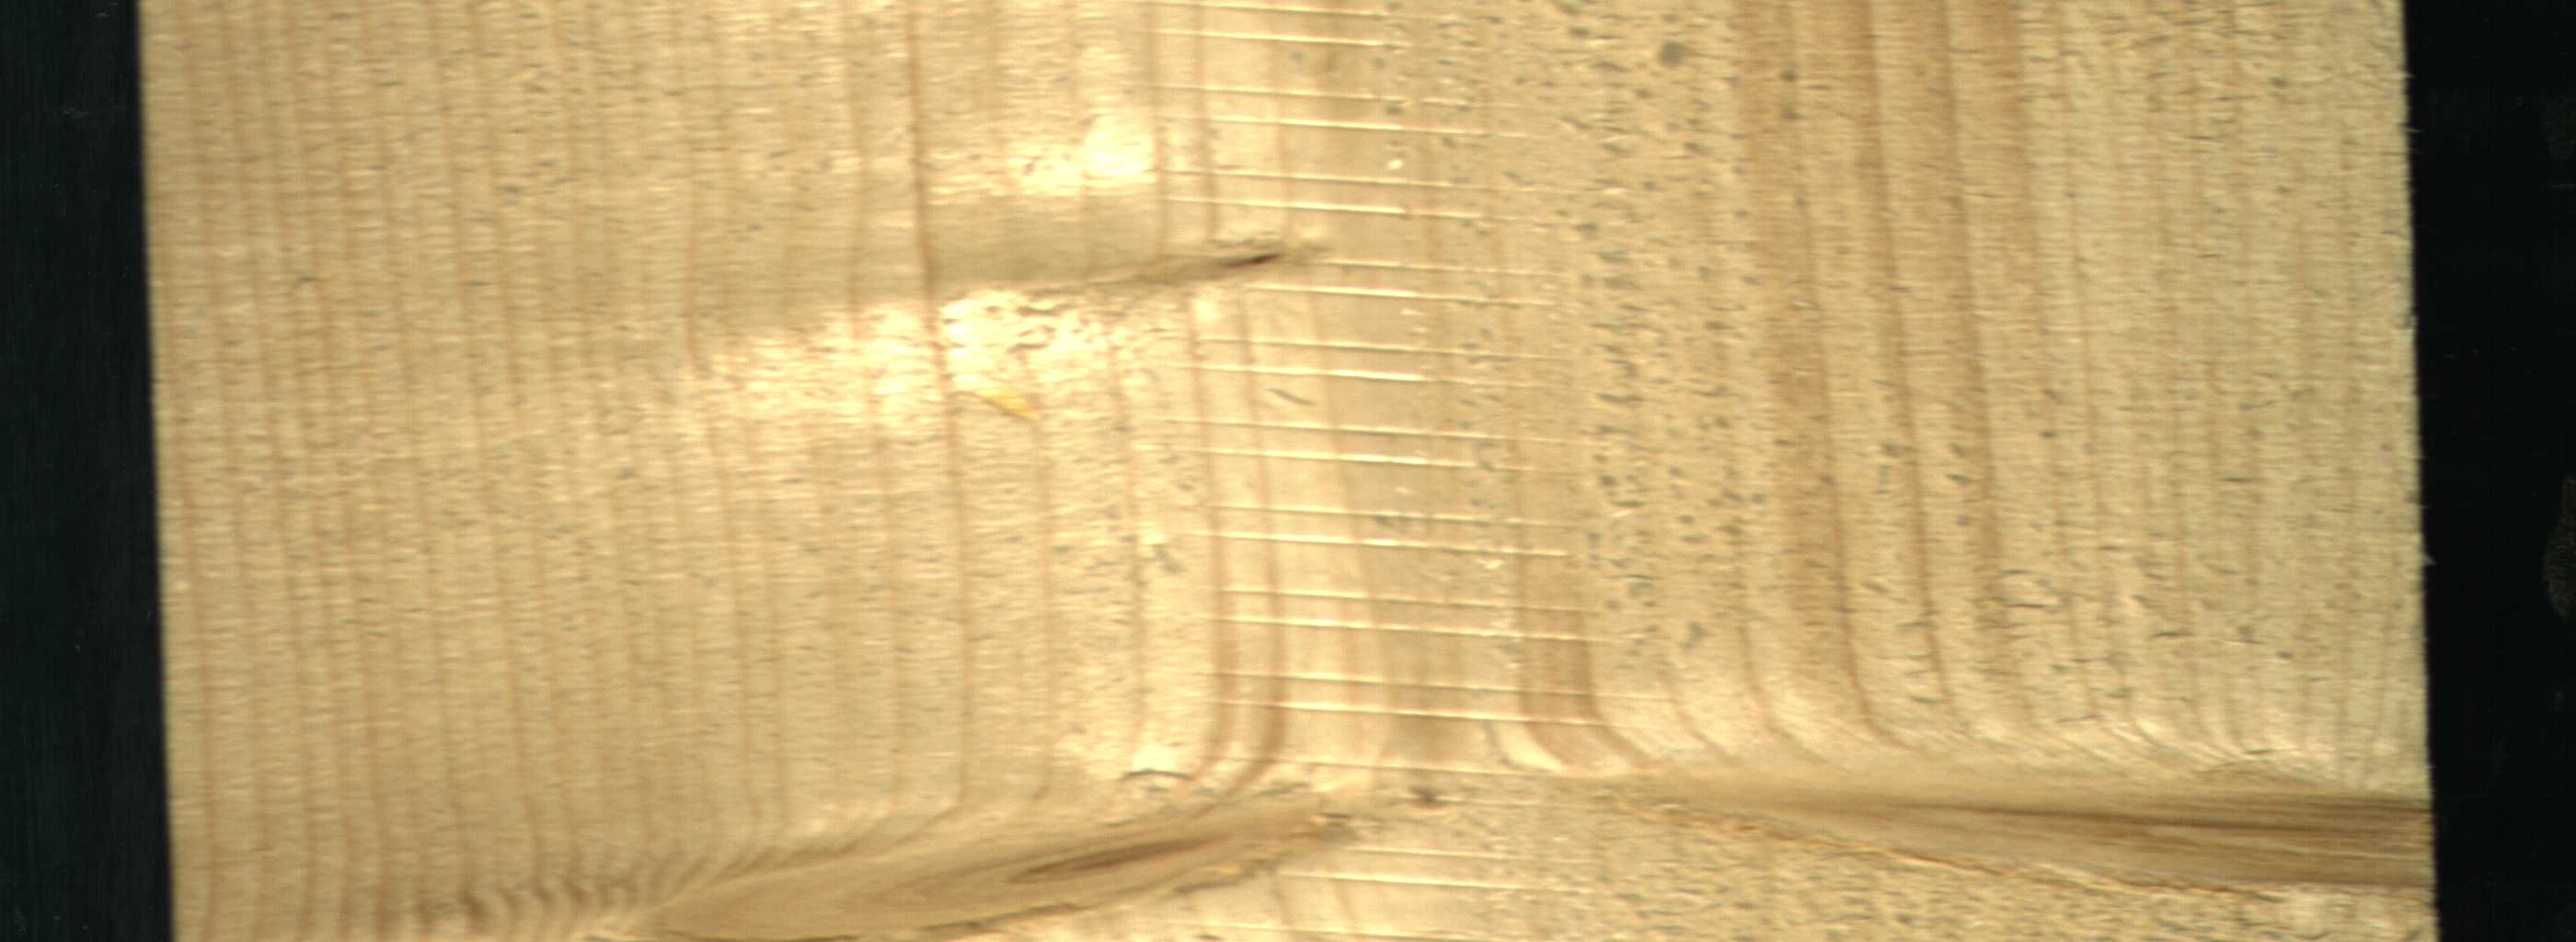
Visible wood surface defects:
Live_Knot
Live_Knot
Live_Knot